Question: I have code for a splash screen that then goes into the main login screen. But it is not switching, it is giving me a 'Thread 1 Breakpoint 1.2' error.
here is the code:
'''
func switchScreen() {
let mainStoryboard = UIStoryboard(name: "Storyboard", bundle: NSBundle.mainBundle())
let vc : UIViewController = mainStoryboard.instantiateViewControllerWithIdentifier("vcMainLogin") as UIViewController // this is the line giving the error
self.presentViewController(vc, animated: true, completion: nil)
}
override func viewDidLoad() {
super.viewDidLoad()
NSTimer.scheduledTimerWithTimeInterval(1.0, target: self, selector: "switchScreen", userInfo: nil, repeats: false)
// Do any additional setup after loading the view.
}
'''
I have set the Storyboard ID to the same as the class name, but still it gives me this, and in the output: '(lldb)' only.

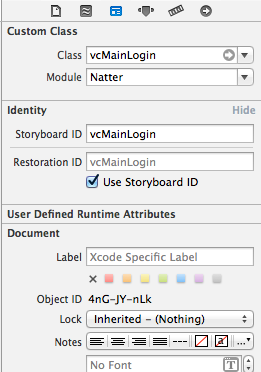
Answer: Try putting the following code in ViewDidAppear instead of ViewDidLoad
'''
NSTimer.scheduledTimerWithTimeInterval(1.0, target: self, selector: "switchScreen", userInfo: nil, repeats: false)
'''
The presenting controller must be fully loaded and appear before you can segue to the presented controller.